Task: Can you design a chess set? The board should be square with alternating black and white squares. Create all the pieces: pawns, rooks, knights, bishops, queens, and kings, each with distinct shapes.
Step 1790:
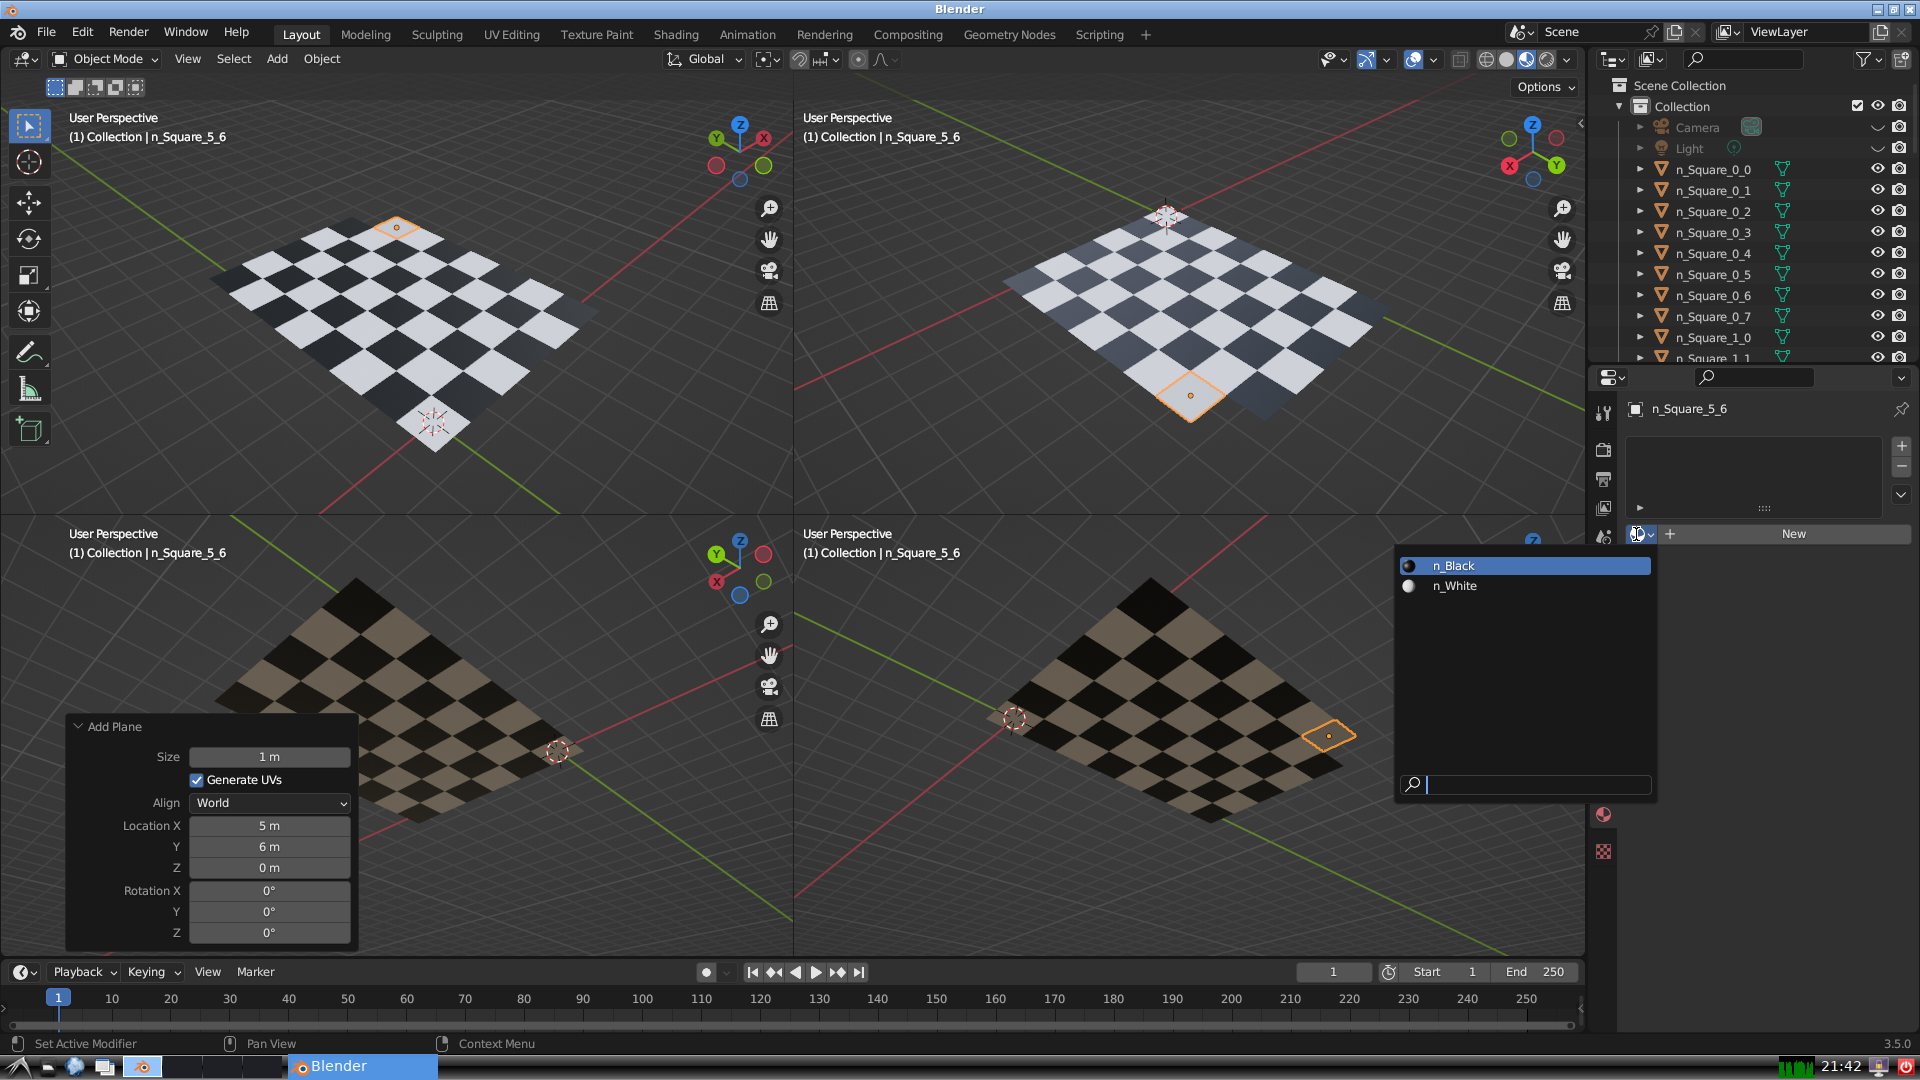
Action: input_text: n_Black